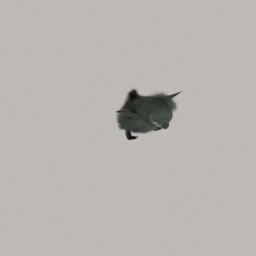
Label: animals